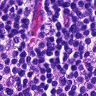
Metastatic tissue present: no